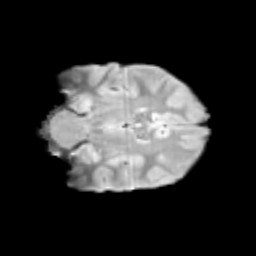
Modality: T2w
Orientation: coronal
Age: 9
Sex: male
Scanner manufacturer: siemens
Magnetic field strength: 3 T
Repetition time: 3.8 s
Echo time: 0.07 s